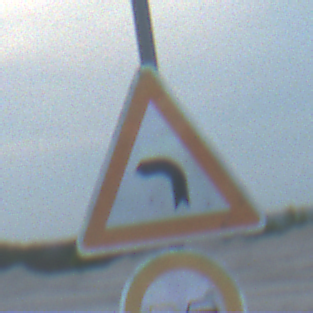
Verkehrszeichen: KurveLinks
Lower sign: Ueberholverbot
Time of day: SunriseSunset
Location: Outdoor (Beach)
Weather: PartlyCloudy
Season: NotSpecified
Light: Natural